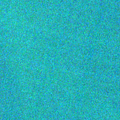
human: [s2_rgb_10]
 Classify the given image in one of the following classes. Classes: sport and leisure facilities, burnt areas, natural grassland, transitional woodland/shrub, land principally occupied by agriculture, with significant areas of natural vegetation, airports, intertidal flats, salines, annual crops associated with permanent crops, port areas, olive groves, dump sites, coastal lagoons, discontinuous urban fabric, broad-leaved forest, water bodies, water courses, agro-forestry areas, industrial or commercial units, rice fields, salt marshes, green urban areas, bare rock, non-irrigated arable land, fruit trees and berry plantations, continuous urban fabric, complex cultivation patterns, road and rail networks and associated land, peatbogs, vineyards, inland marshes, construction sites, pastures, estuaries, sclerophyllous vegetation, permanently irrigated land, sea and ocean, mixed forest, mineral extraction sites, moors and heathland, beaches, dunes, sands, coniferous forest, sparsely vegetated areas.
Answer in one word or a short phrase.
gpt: sea and ocean